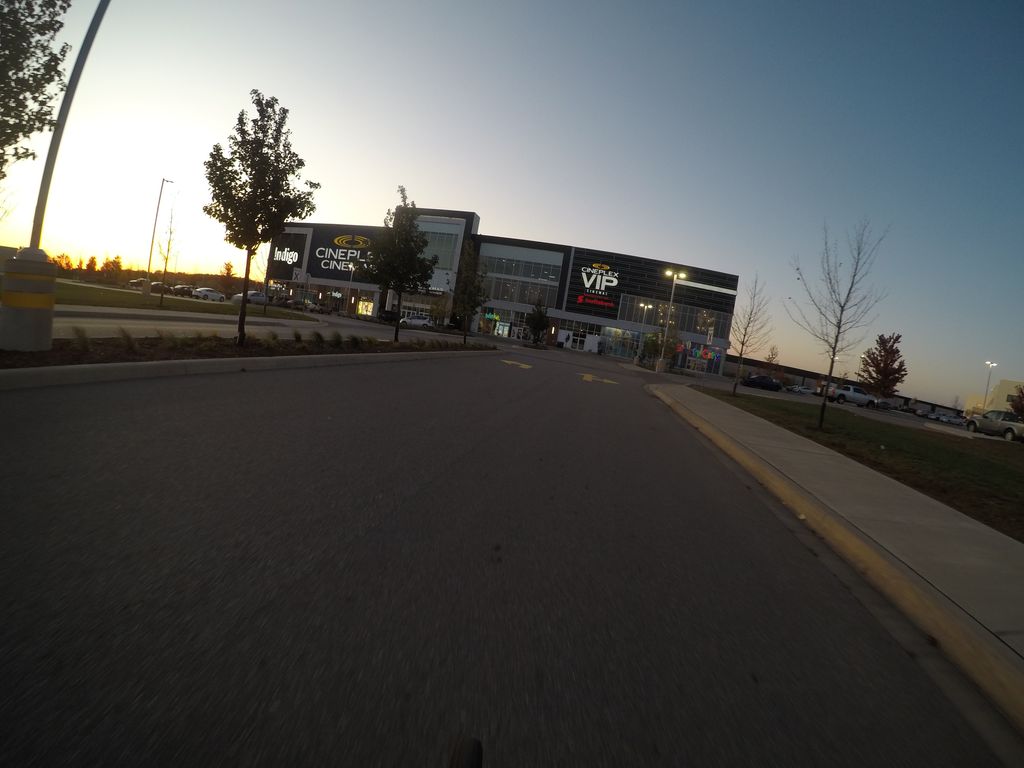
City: kitchener-waterloo